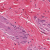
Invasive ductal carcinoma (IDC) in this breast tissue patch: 0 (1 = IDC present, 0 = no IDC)